Interaction volume radius: 10 \u00c5
Interaction volume height: 10 \u00c5
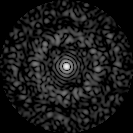
Disorder parameter: 0.8796